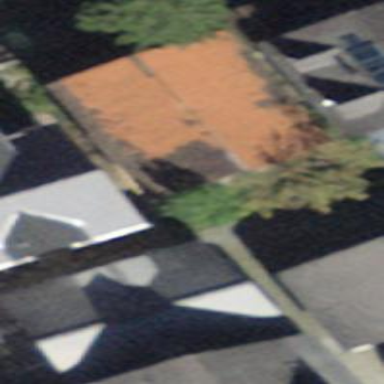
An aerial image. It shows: Gabled roof on farm auxiliary building.